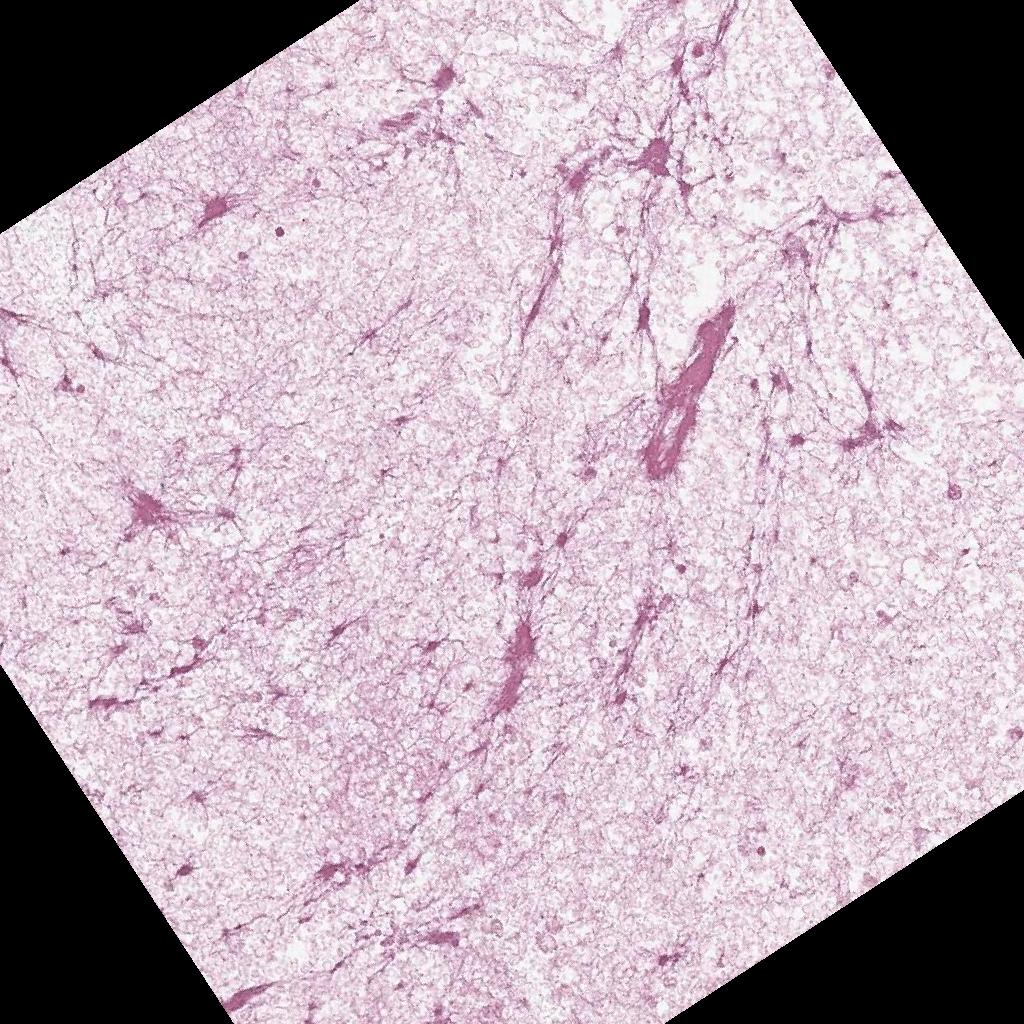
Label: Non-Viable-Tumor